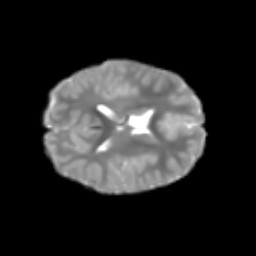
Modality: T2w
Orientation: axial
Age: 7
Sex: male
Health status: healthy